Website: apple
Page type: account-selection
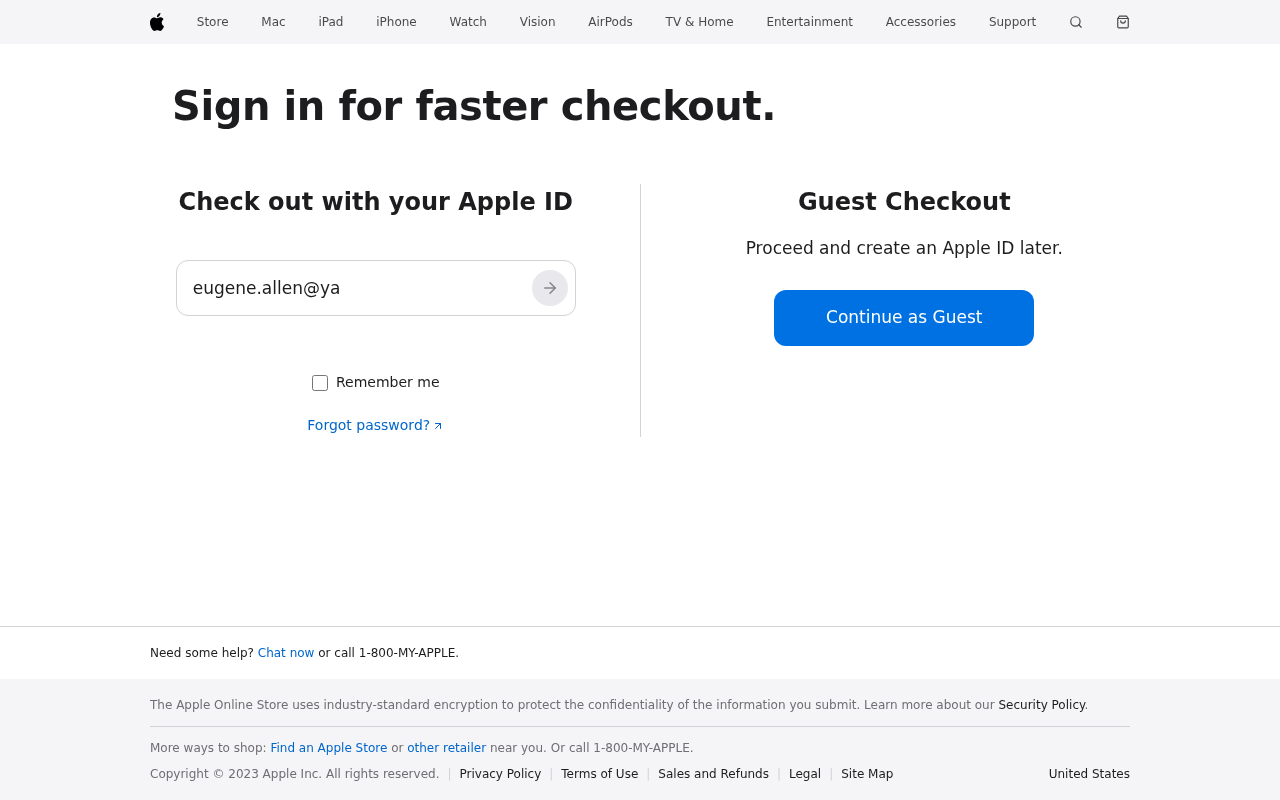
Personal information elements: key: PII_EMAIL
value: eugene.allen@yahoo.com